Field crop: maize
Growth stage: 2
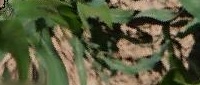
Species: maize